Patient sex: M
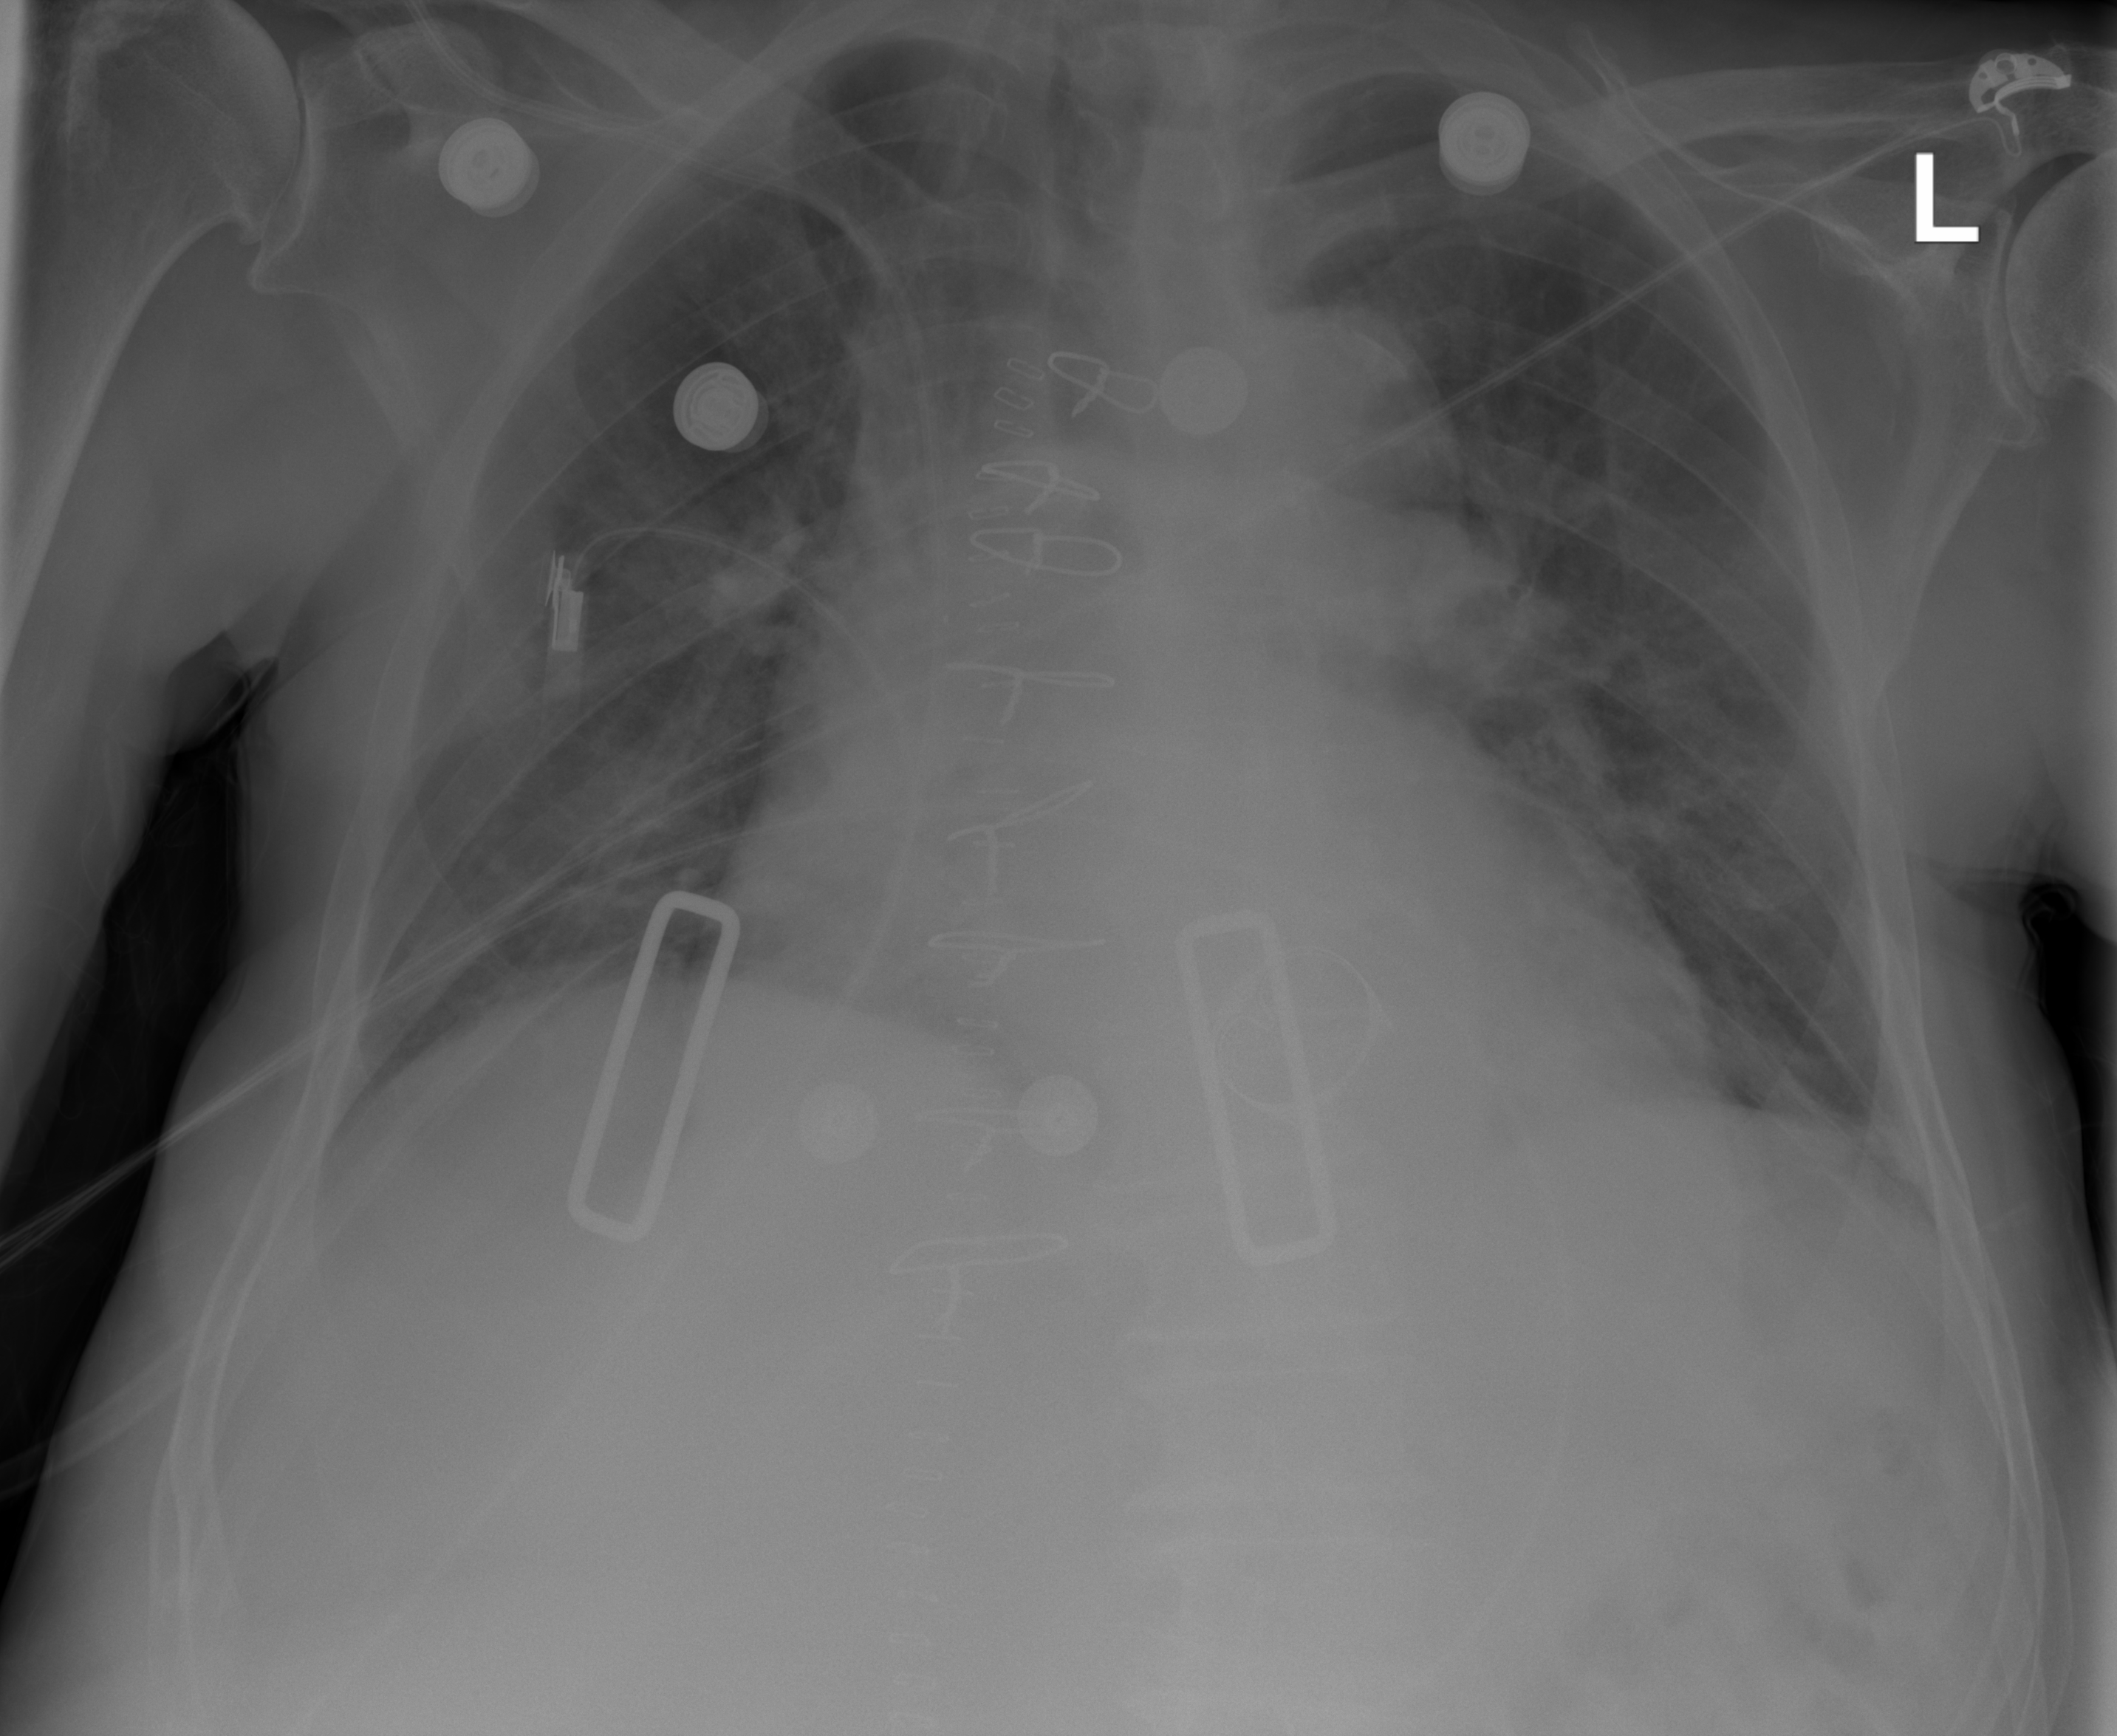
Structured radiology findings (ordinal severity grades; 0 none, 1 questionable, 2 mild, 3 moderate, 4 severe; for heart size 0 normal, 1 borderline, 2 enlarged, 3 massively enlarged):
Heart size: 2
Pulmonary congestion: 2
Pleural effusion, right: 2
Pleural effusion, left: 0
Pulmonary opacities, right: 2
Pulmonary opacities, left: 2
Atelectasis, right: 2
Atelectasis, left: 2